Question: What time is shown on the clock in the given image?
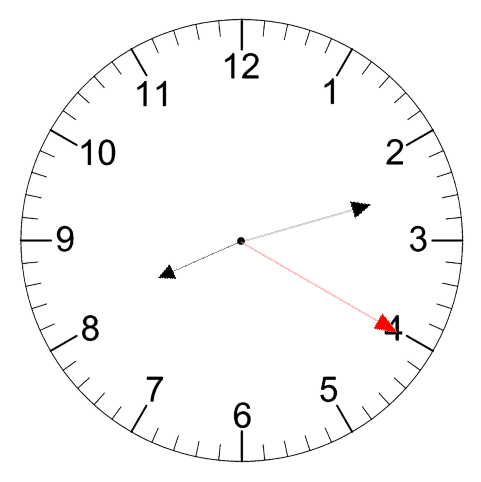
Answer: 08:12:20